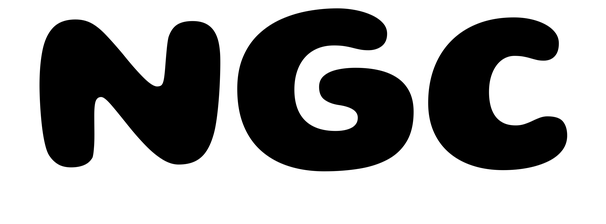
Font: Gluten_Bold